Field crop: tomato
Growth stage: 2
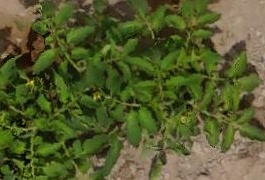
Species: tomato